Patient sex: F
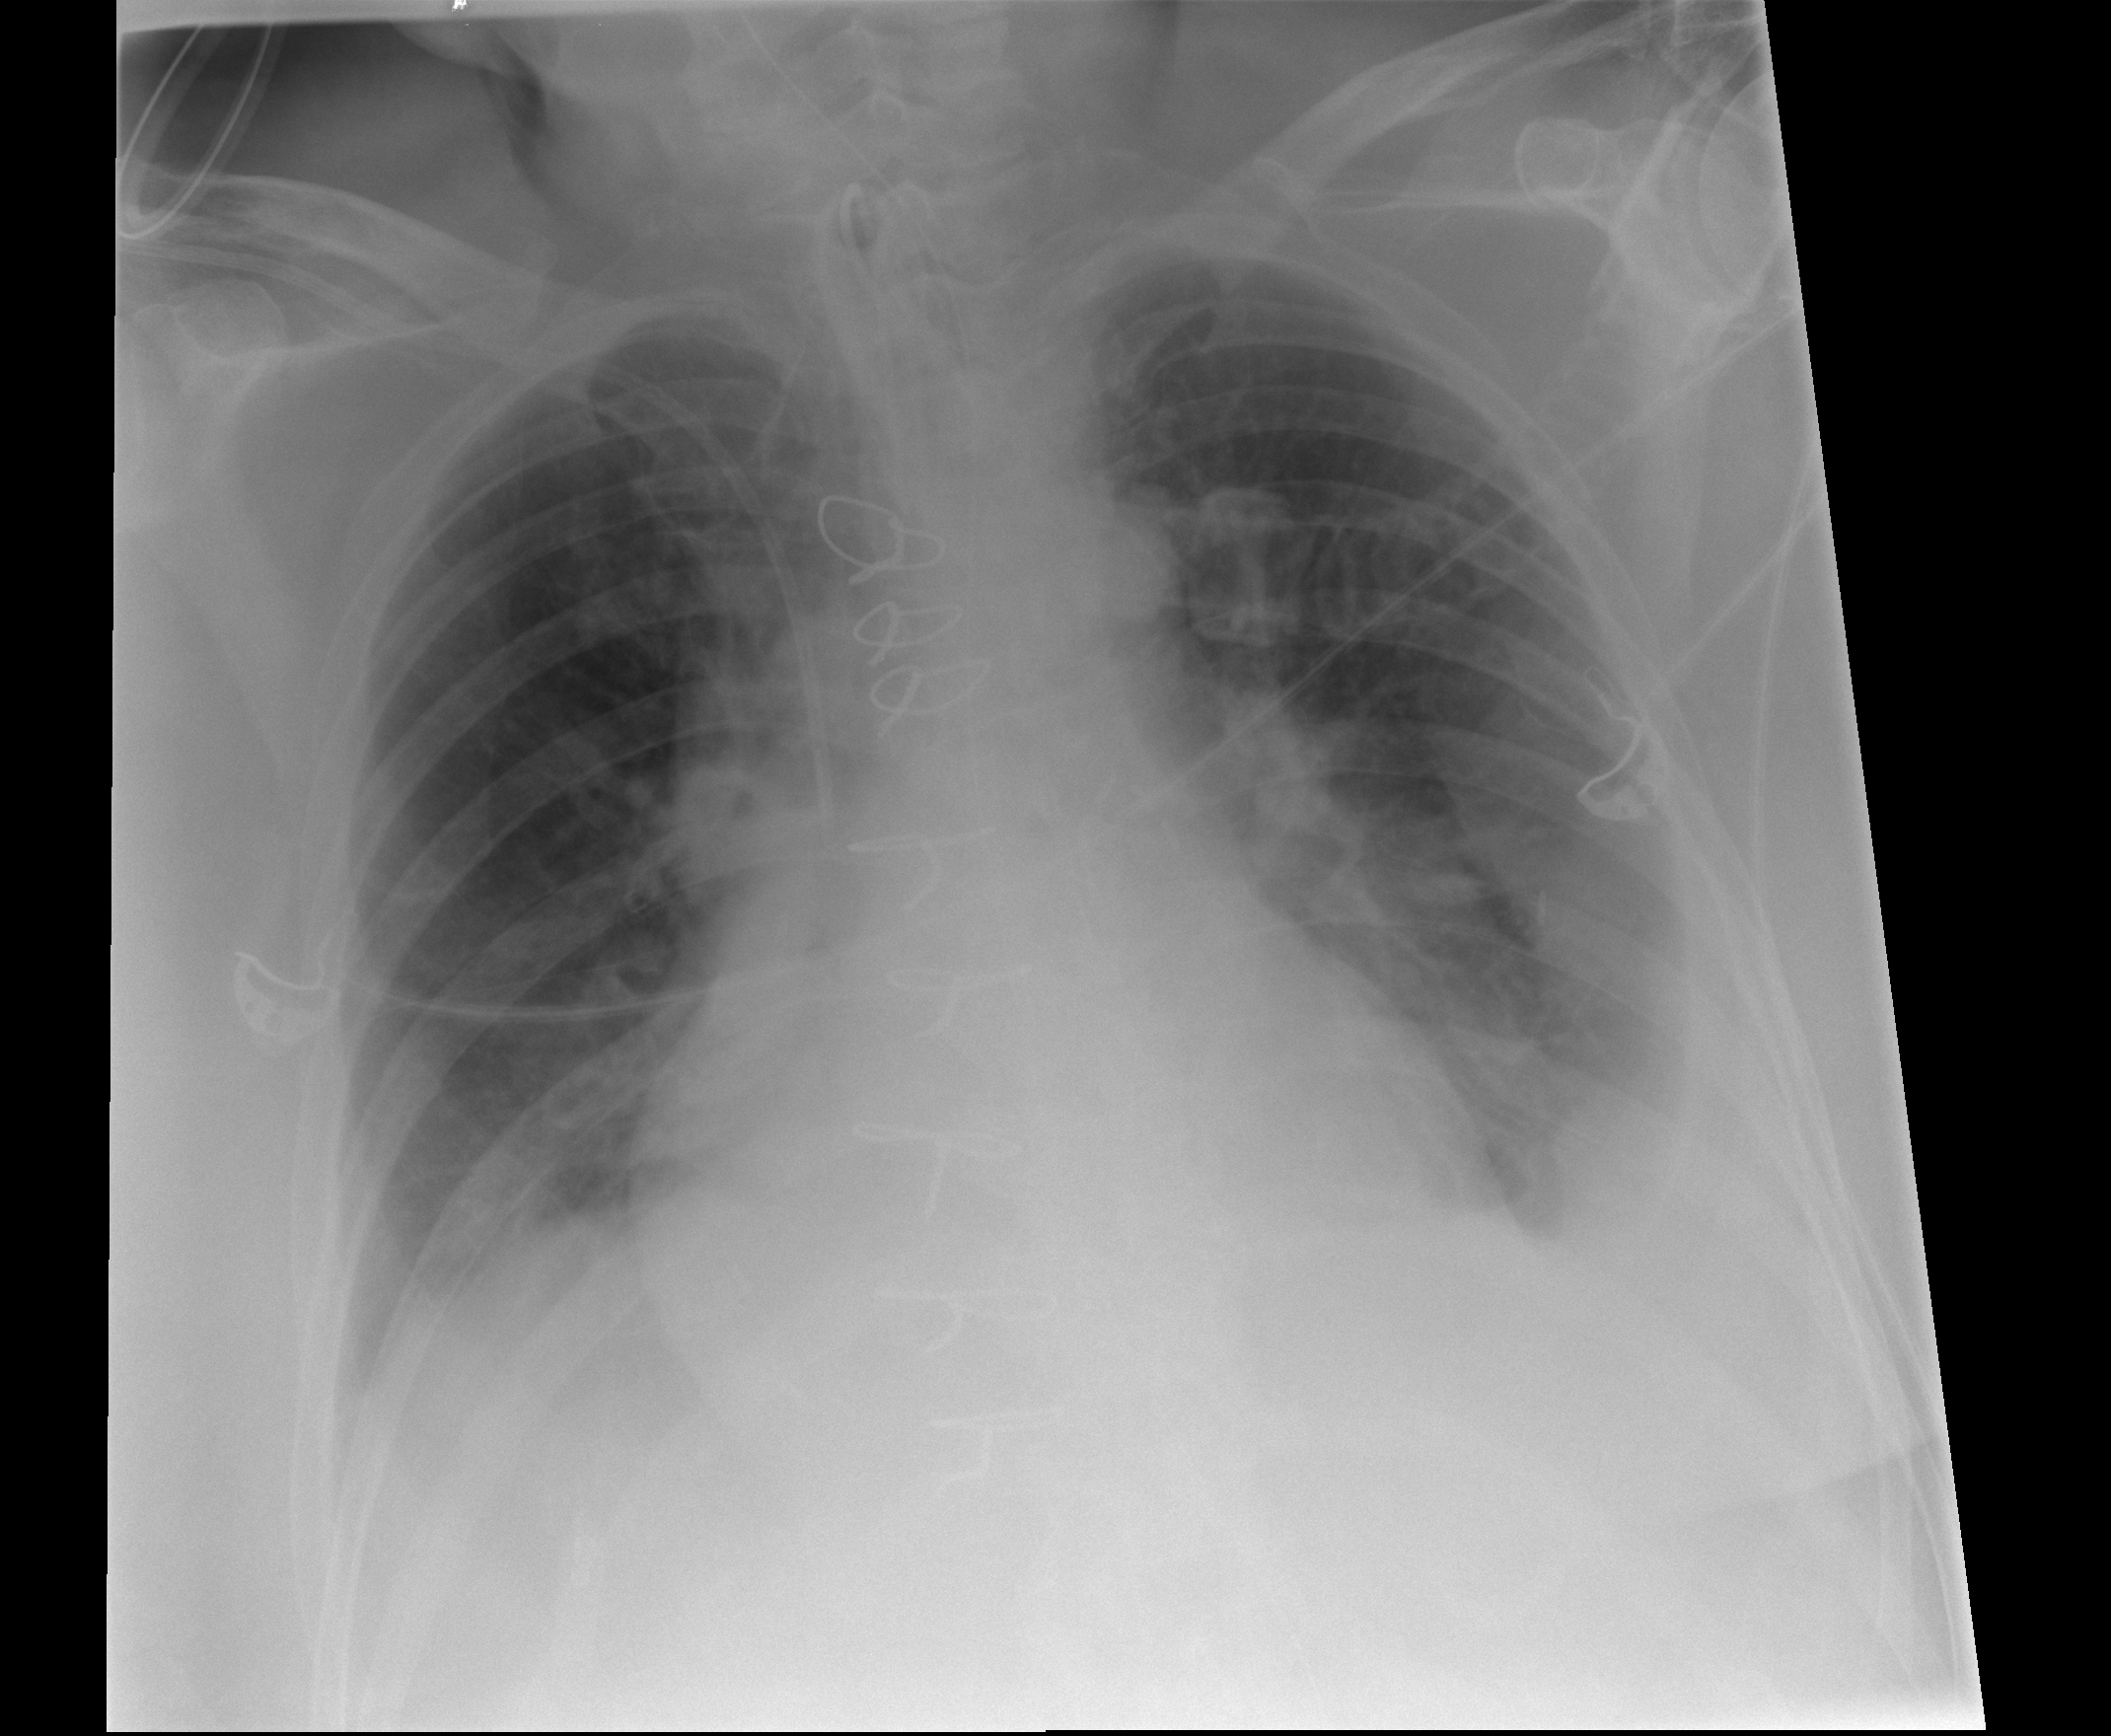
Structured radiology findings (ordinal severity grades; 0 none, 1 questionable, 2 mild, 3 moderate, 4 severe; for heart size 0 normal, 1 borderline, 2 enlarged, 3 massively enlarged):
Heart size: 2
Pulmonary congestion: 2
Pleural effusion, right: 2
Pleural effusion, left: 2
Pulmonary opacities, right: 1
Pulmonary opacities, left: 1
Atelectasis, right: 3
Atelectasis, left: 2